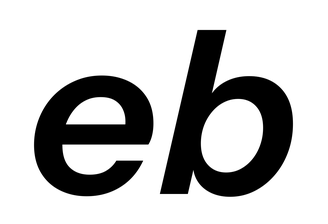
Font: InstrumentSans-Italic_SemiBold_Italic